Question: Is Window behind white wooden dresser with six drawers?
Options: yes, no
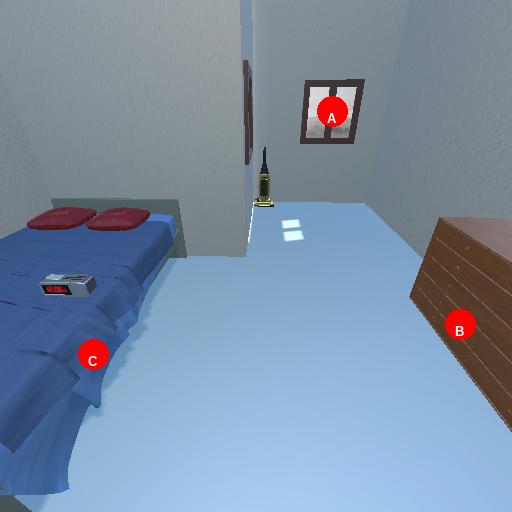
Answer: yes